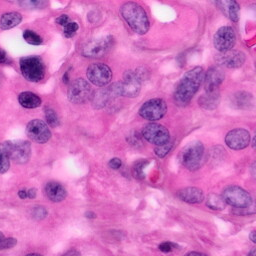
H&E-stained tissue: Pancreatic